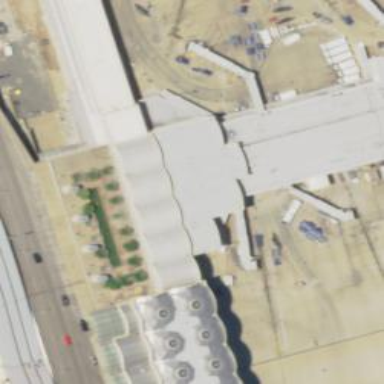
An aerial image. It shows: Airport gate.